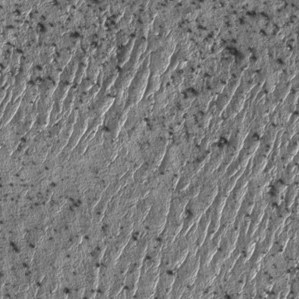
Label: frost